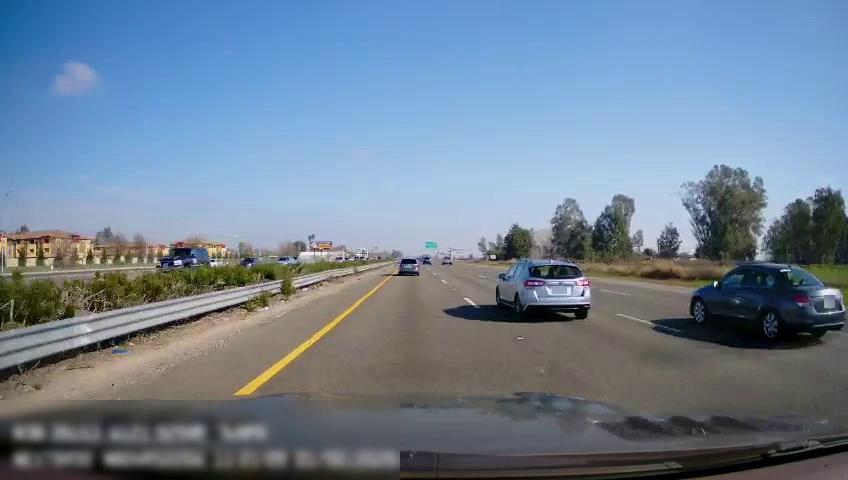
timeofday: Day
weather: Sunny
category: Drivable Space
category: Drivable Space
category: Vehicles | Car
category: Vehicles | Car
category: Vehicles | Car
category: Vehicles | Car
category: Vehicles | Car
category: Vehicles | SUV
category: Vehicles | Car
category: Vehicles | Car
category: Vehicles | Car
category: Lanes | Current Lane
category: Lanes | Current Lane
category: Lanes | Alternate Lane
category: Lanes | Alternate Lane
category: Lanes | Alternate Lane
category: Traffic | Signs